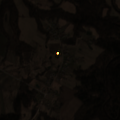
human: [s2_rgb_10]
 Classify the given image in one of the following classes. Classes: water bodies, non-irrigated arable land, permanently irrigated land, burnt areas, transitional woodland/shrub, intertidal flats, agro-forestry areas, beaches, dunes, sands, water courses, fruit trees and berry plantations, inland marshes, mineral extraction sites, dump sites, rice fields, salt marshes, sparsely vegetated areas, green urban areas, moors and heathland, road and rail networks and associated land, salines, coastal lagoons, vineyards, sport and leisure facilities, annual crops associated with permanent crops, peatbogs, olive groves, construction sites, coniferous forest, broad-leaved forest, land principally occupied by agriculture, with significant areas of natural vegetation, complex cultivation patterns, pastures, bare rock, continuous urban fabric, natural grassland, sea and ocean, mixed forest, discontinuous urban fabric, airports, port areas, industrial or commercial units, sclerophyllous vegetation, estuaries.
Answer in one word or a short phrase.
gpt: discontinuous urban fabric, non-irrigated arable land, complex cultivation patterns, land principally occupied by agriculture, with significant areas of natural vegetation, coniferous forest, mixed forest